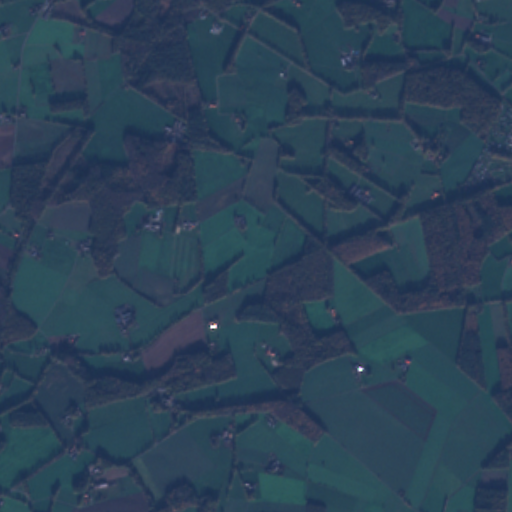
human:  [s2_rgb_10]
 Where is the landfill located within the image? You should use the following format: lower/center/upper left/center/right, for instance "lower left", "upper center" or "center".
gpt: The landfill is located in the lower center of the image.
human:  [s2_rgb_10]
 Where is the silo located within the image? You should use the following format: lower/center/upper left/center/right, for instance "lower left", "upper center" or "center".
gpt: The silo is located in the center left of the image.
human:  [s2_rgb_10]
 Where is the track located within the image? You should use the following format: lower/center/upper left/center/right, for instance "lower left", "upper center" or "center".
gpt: There is no track in the image.